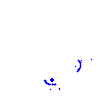
Particle: kaon